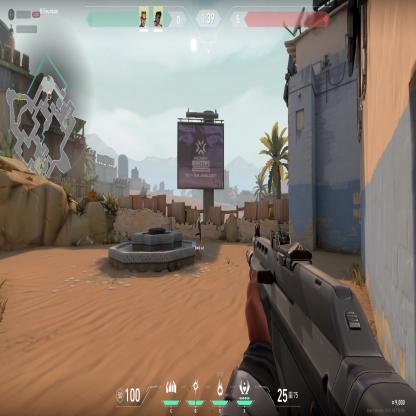
Label: teammate